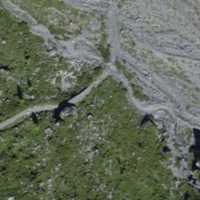
EUNIS habitat code: 23
Species observed at this site:
Parnassia palustris